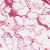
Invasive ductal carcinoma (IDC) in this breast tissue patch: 0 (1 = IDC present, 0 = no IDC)